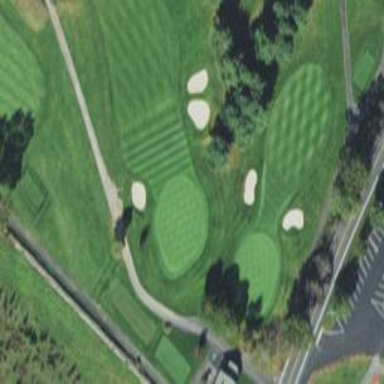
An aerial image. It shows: View of golf hole.